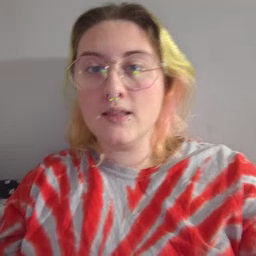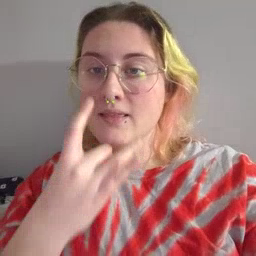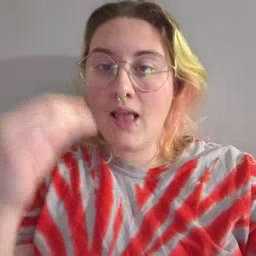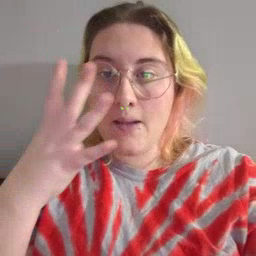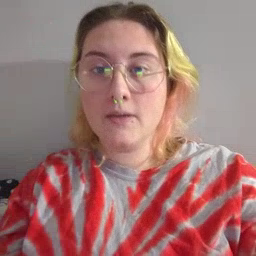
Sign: lamp